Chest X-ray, PA view. Patient: 55 years old, sex M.
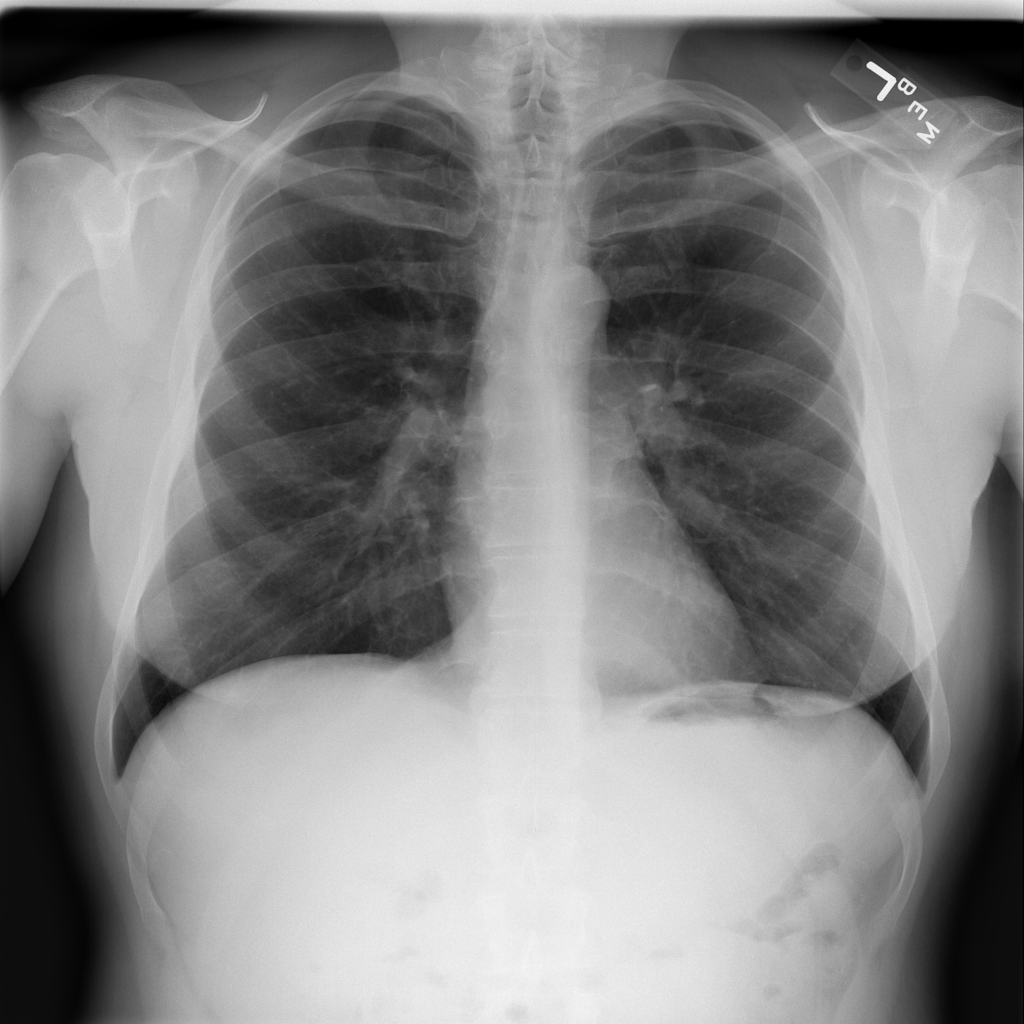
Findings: No Finding